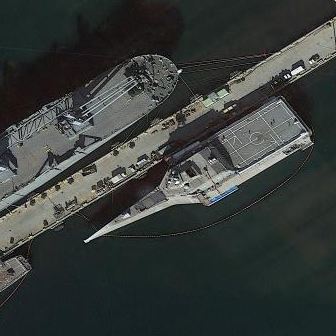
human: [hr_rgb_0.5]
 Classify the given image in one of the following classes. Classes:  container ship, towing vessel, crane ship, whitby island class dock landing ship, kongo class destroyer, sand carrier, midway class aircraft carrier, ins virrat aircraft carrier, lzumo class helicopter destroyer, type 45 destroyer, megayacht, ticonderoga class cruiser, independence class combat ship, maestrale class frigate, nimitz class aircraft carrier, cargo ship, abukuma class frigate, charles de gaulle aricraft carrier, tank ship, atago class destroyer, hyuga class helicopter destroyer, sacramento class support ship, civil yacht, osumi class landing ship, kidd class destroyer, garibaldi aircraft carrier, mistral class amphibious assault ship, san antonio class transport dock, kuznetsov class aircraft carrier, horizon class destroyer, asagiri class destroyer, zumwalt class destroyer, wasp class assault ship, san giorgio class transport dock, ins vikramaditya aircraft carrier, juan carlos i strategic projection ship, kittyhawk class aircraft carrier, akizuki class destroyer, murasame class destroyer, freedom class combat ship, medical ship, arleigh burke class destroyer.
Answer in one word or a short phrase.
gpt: Independence class combat ship